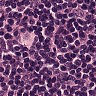
Metastatic tissue present: yes